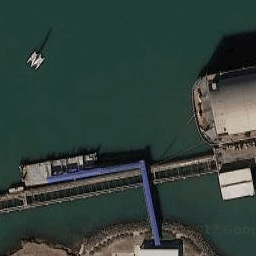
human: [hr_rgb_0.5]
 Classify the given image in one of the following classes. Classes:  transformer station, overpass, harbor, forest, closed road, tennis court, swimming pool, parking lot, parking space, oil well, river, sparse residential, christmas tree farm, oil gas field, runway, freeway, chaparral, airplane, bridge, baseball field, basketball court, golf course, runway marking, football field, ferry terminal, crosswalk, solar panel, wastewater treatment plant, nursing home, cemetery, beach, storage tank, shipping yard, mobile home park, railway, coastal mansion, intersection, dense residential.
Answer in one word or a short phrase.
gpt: ferry terminal